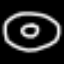
Label: donut